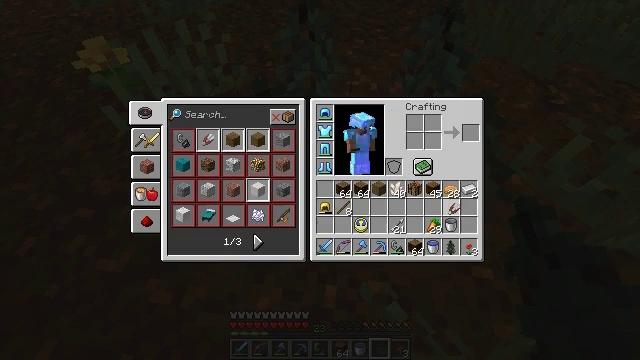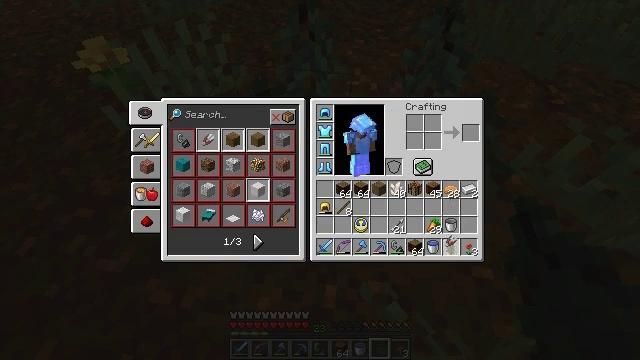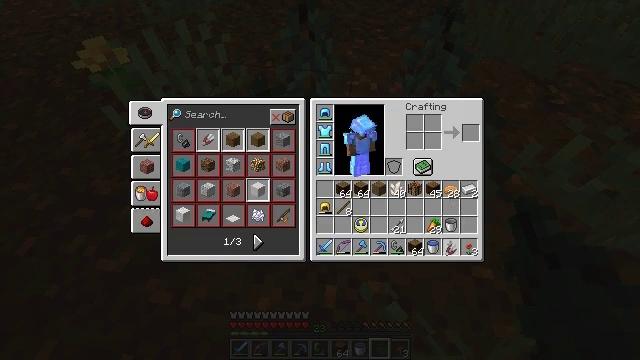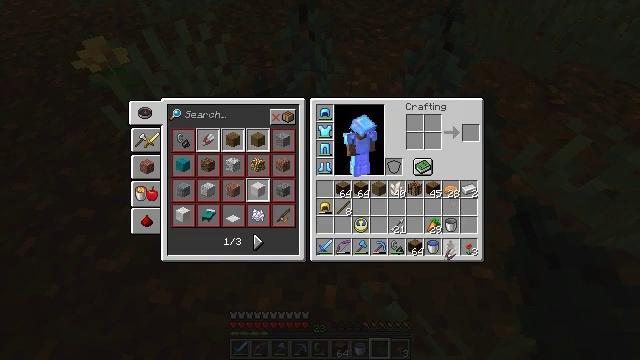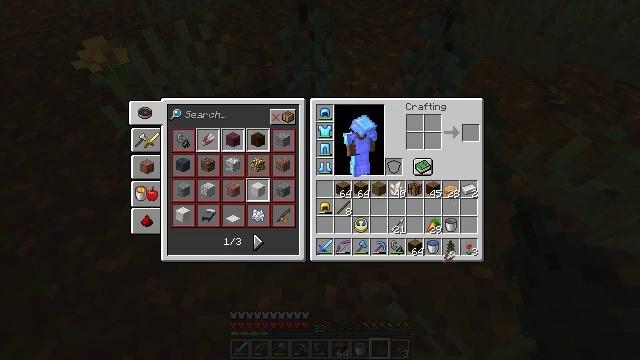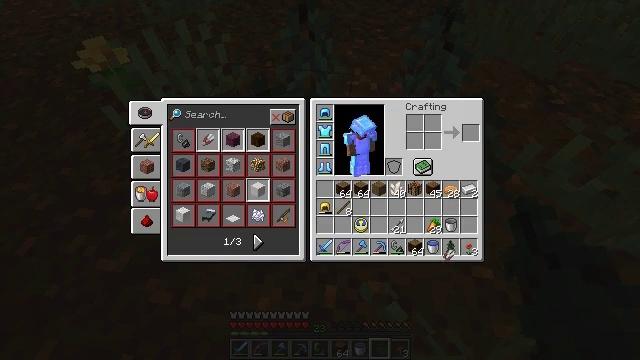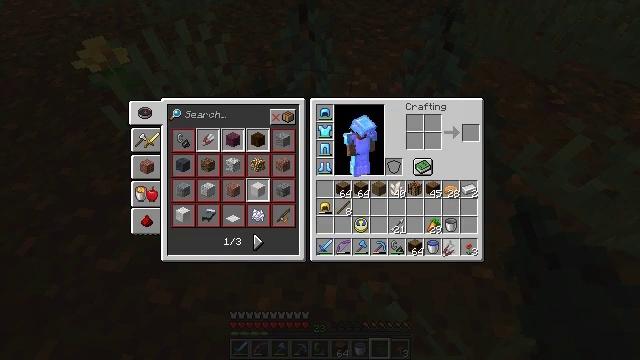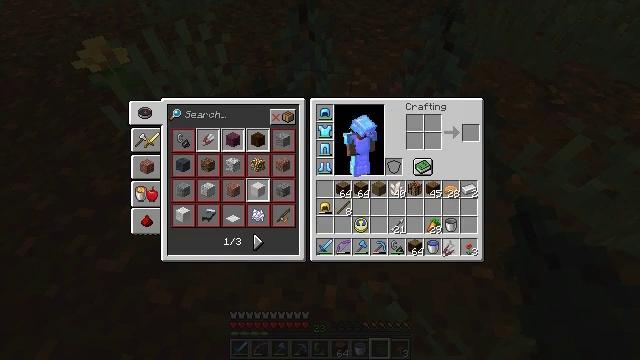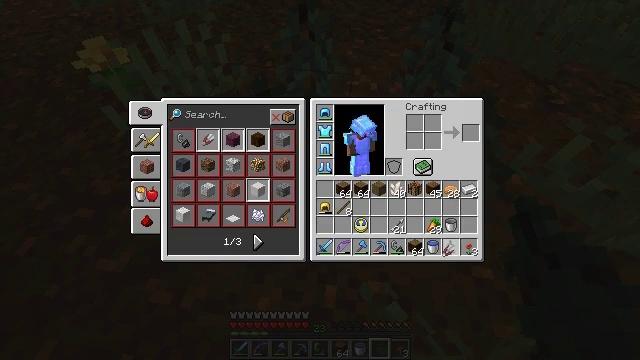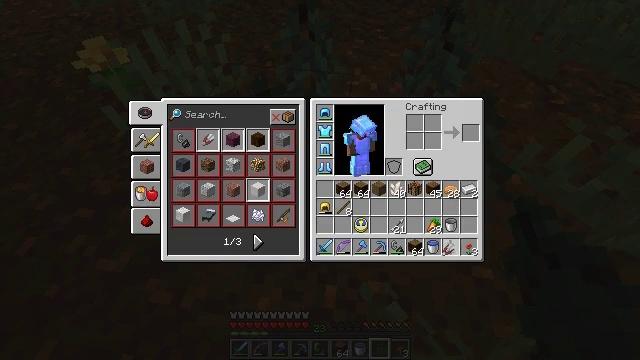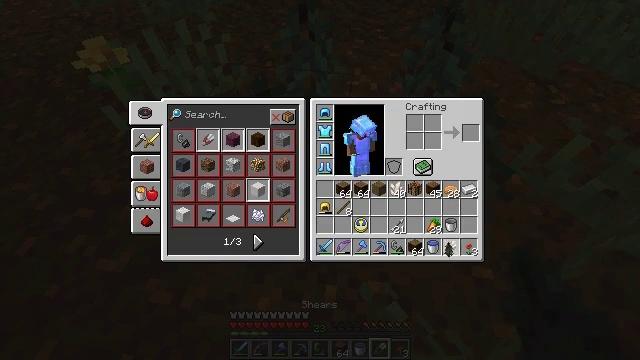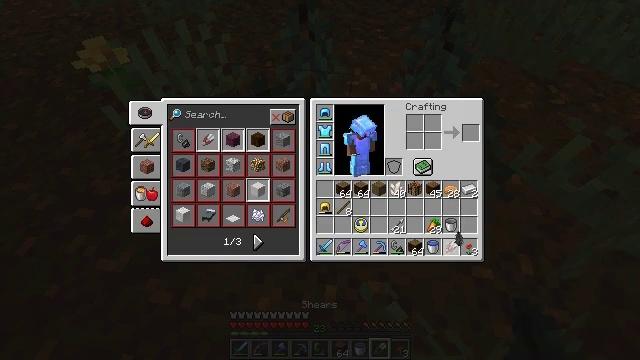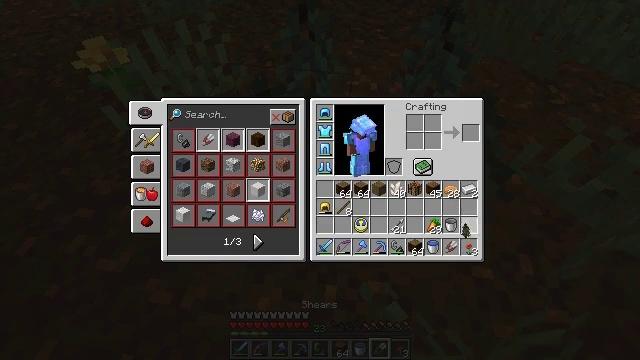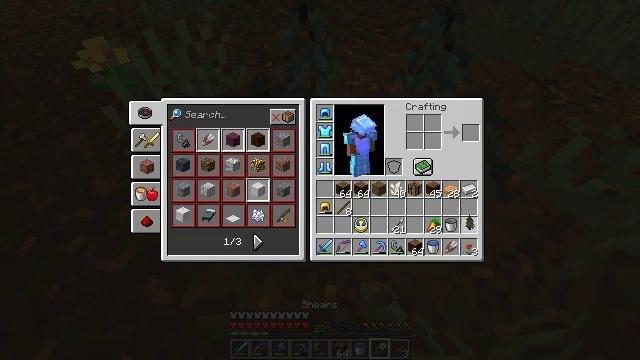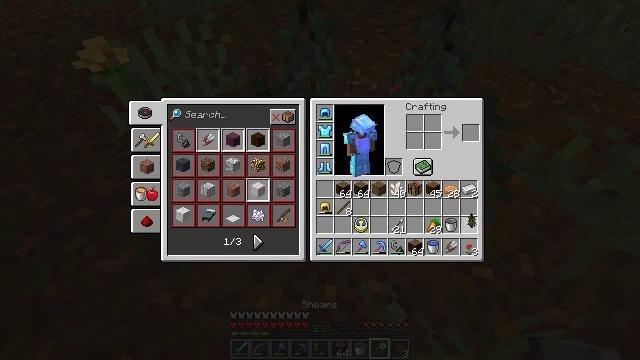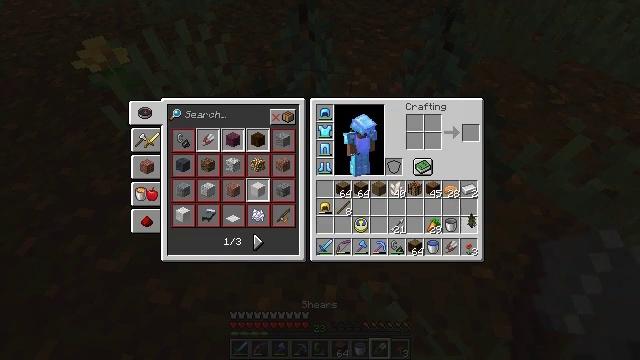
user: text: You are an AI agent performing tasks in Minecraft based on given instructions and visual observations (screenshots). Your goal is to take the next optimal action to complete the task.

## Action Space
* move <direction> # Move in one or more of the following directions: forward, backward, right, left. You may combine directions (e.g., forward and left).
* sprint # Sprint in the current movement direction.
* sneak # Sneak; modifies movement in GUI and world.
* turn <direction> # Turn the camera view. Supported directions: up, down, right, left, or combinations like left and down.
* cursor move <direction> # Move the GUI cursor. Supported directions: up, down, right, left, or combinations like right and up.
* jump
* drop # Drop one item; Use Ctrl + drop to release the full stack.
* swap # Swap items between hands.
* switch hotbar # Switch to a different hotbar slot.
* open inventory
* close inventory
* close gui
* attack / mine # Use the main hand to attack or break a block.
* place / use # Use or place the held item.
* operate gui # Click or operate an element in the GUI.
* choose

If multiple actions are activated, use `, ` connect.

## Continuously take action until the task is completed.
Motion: motion action
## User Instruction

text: Punch the spruce leaves to get saplings.
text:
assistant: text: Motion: cursor move down, open gui
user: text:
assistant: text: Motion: cursor move down
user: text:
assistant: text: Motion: no_op
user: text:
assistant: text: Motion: no_op
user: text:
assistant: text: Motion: no_op
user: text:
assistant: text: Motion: no_op
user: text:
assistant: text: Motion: no_op
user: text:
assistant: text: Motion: operate gui
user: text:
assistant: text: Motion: operate gui
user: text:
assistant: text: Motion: no_op
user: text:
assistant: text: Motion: cursor move right and up
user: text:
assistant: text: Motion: cursor move right and up
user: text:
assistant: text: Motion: cursor move up
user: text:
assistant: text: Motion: no_op
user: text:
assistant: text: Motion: no_op
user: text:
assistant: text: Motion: operate gui
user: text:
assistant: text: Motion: no_op
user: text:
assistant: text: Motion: no_op
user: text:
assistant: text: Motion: no_op
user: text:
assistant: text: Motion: no_op
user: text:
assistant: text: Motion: no_op
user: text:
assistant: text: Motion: turn up, close gui
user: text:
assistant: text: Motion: turn right and up
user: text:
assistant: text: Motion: turn right and up
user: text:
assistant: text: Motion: move back, turn up
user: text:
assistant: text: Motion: move back, turn right and up
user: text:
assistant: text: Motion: move back, turn right and up
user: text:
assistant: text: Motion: move back, turn right and up
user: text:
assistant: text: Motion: turn up, attack / mine
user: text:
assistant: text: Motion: turn up, attack / mine